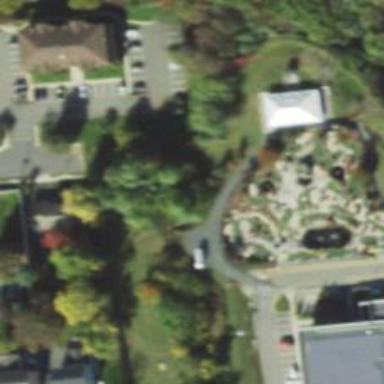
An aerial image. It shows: Miniature golf leisure land.